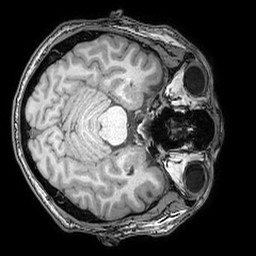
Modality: T1w
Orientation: axial
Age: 27
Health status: ill
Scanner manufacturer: philips
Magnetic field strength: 3 T
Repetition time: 0.007 s
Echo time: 0.003501 s